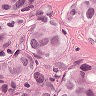
Metastatic tissue present: yes